Question: '''
from sklearn.preprocessing import OneHotEncoder
df.LotFrontage = df.LotFrontage.fillna(value = 0)
categorical_mask = (df.dtypes == "object")
categorical_columns = df.columns[categorical_mask].tolist()
ohe = OneHotEncoder(categories = categorical_mask, sparse = False)
df_encoded = ohe.fit_transform(df)
print(df_encoded[:5, :])
'''
ERROR:
<URL>
May I know whats wrong with my code?
This is a snippet of the data:
[
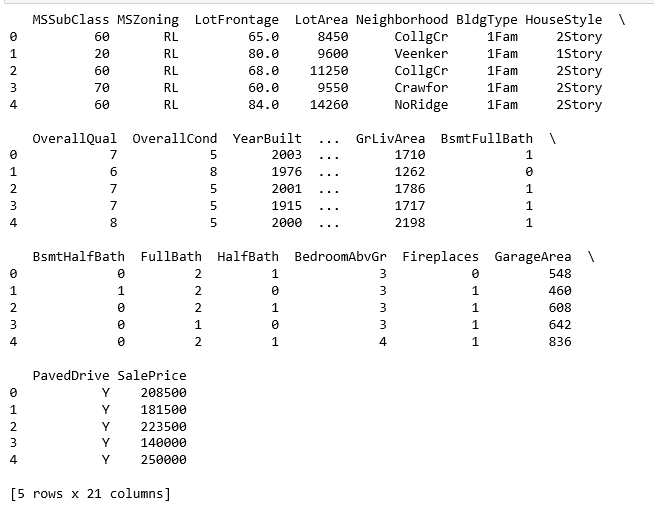
Answer: The 'categories' argument in the 'OneHotEncoder' is not there to select which features to encode, for that you need a <URL>. Try this:
'''
df.LotFrontage = df.LotFrontage.fillna(value = 0)
categorical_features = df.select_dtypes("object").columns
column_trans = ColumnTransformer(
[
("onehot_categorical", OneHotEncoder(), categorical_features),
],
remainder="passthrough", # or drop if you don't want the non-categoricals at all...
)
df_encoded = column_trans.fit_transform(df)
'''
Note that according to <URL>, the categories argument is
> categories'auto' or a list of array-like, default='auto''''
Categories (unique values) per feature:
'auto' : Determine categories automatically from the training data.
list : categories[i] holds the categories expected in the ith column. The passed categories should not mix strings and numeric
'''
values within a single feature, and should be sorted in case of
numeric values.
So it should hold every possible category or level of each of the categorical features. You might use this is you know the full possible set of levels but suspect your training data might omit some. In your case, I don't think you;'ll need it so ''auto'', i.e. the default, should be fine.